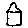
Label: house